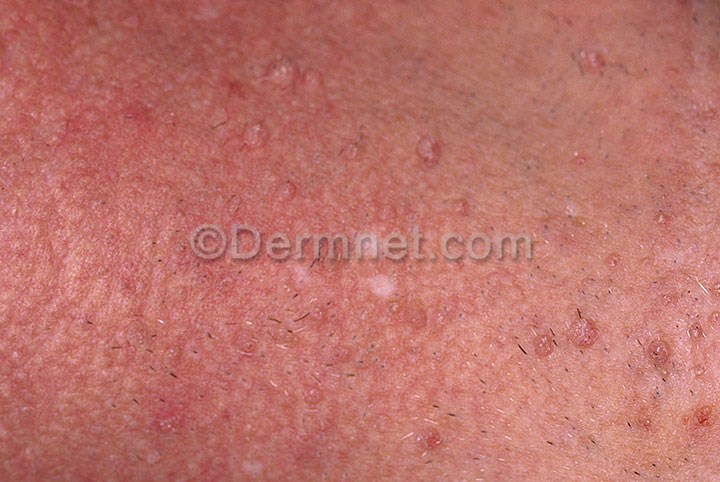
Disease: Warts Molluscum and other Viral Infections